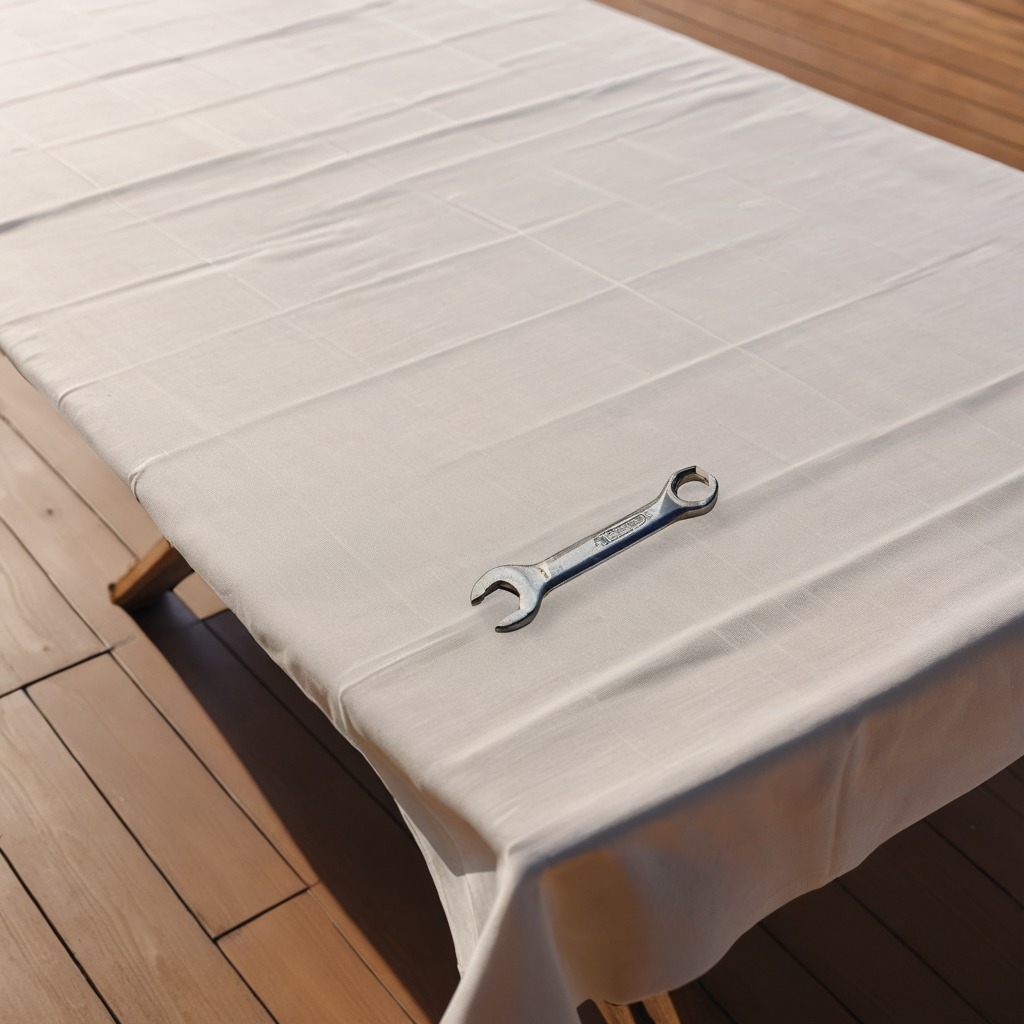
An wrench lies on a wooden table in an outdoor workshop during daytime bright natural light soft shadows worn but beneath the cloth.